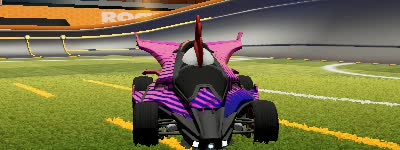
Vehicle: aftershock